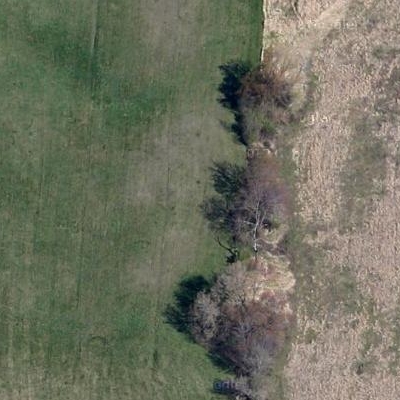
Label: aGrass